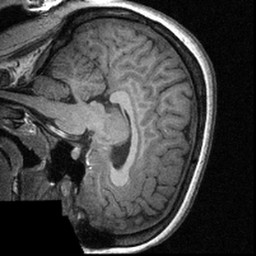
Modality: T1w
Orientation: sagittal
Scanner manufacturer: siemens
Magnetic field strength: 3 T
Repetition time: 1.57 s
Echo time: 0.00304 s